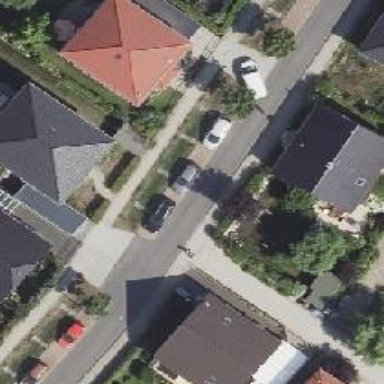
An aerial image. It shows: Residential road with asphalt surface and sidewalks on both sides. Parallel parking is available on the left side of the road near the street side.